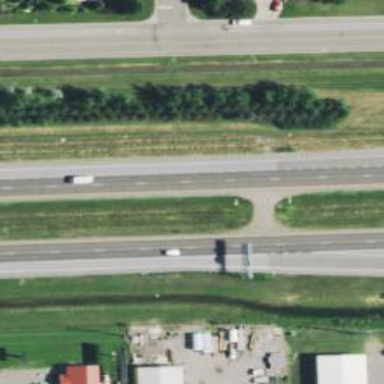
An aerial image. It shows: Motorway junction.